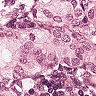
Metastatic tissue present: yes